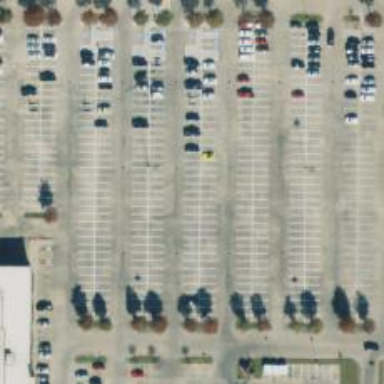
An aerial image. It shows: Parking space is available.